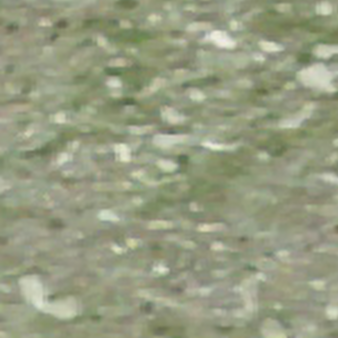
Label: other